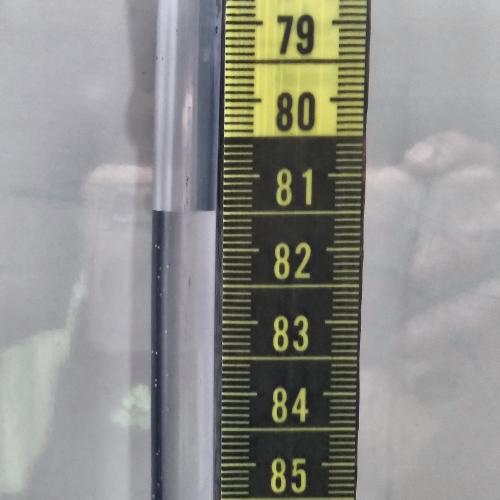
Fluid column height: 81.5 cm